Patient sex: M
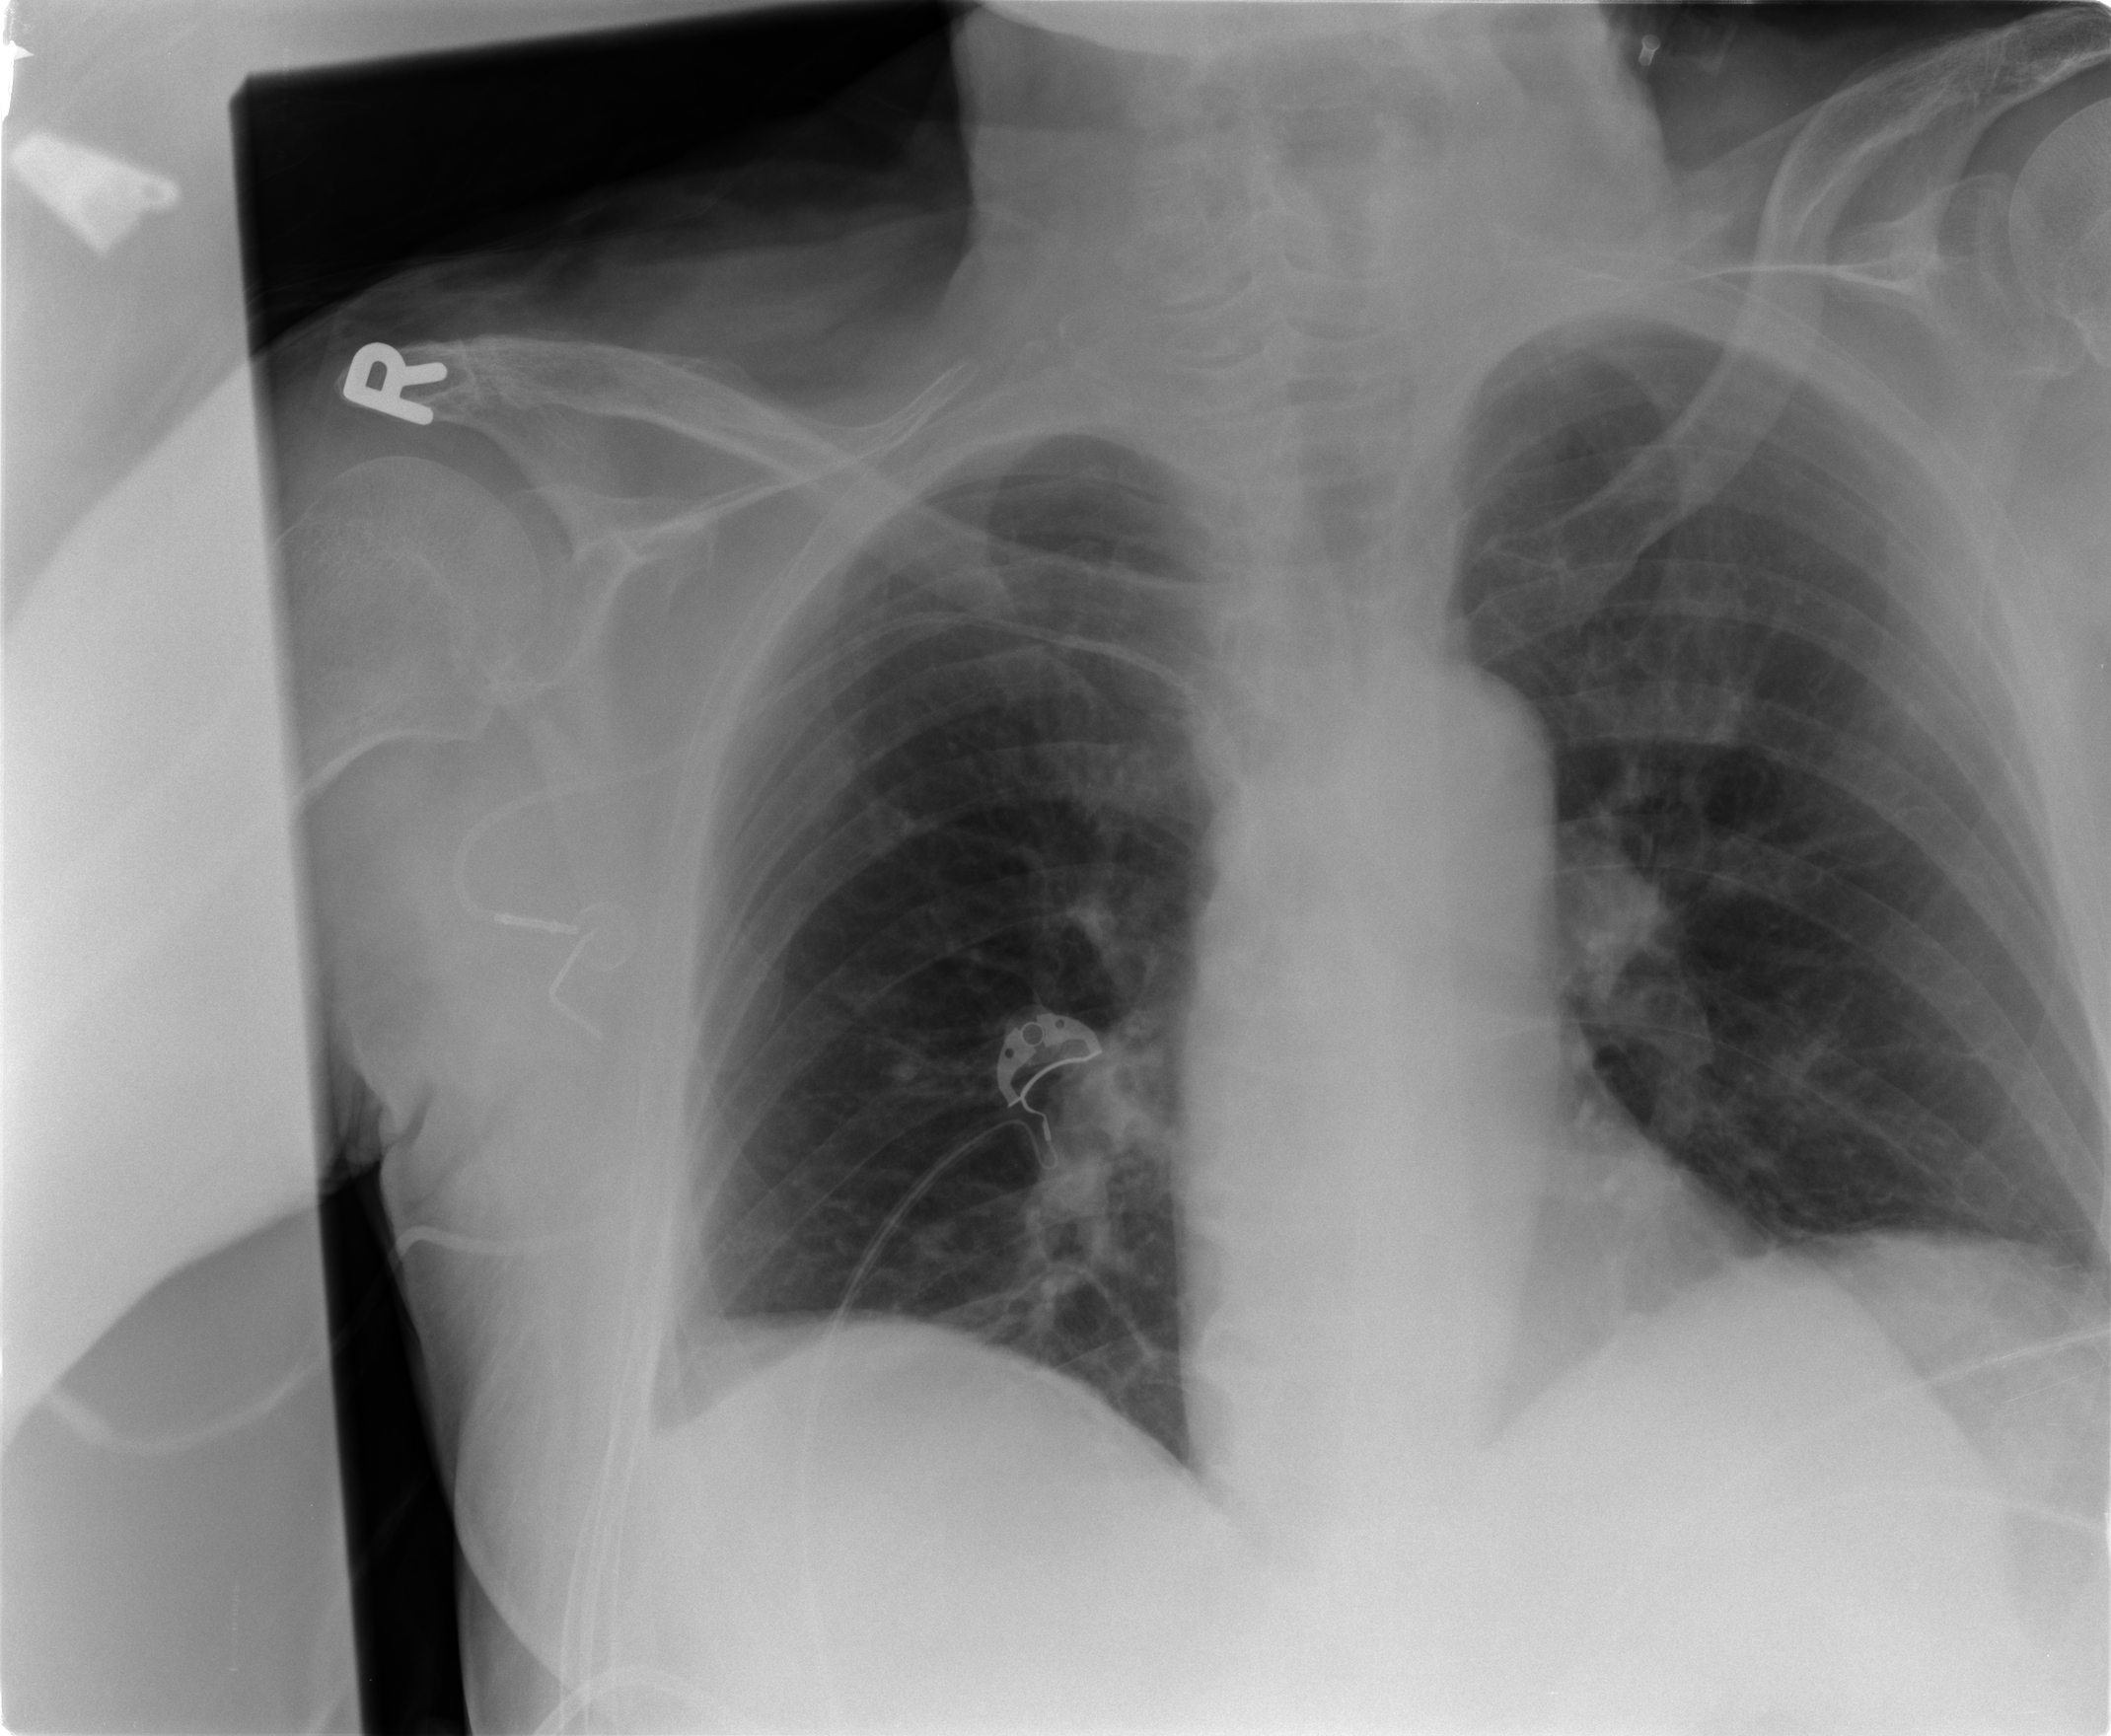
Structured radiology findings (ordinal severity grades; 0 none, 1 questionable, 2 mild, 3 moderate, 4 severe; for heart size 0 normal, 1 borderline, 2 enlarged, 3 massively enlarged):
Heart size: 0
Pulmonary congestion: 0
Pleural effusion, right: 0
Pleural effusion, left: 0
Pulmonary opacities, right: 0
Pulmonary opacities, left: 0
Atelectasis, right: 0
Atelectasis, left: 2